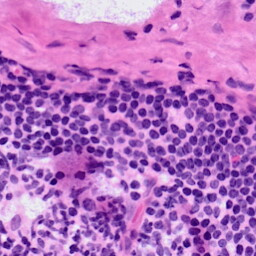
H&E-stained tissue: LymphNode